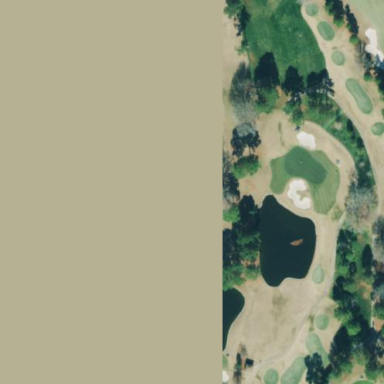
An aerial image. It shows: Rough area in golf course.